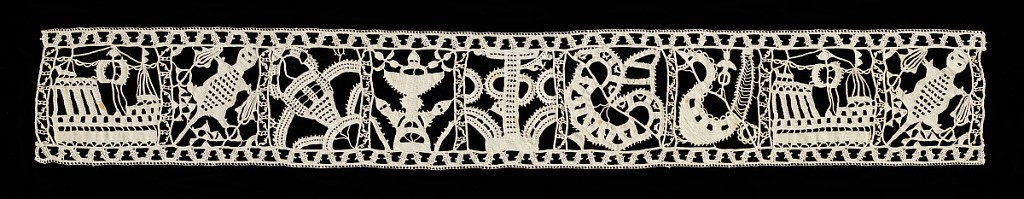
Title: Band
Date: late 16th–early 17th century
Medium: linen Technique: grid of laid cords with needle lace (reticella style)
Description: Band of reticella has a row of small squares containing ships, various sea creatures, and other decorative motifs. Straight borders.